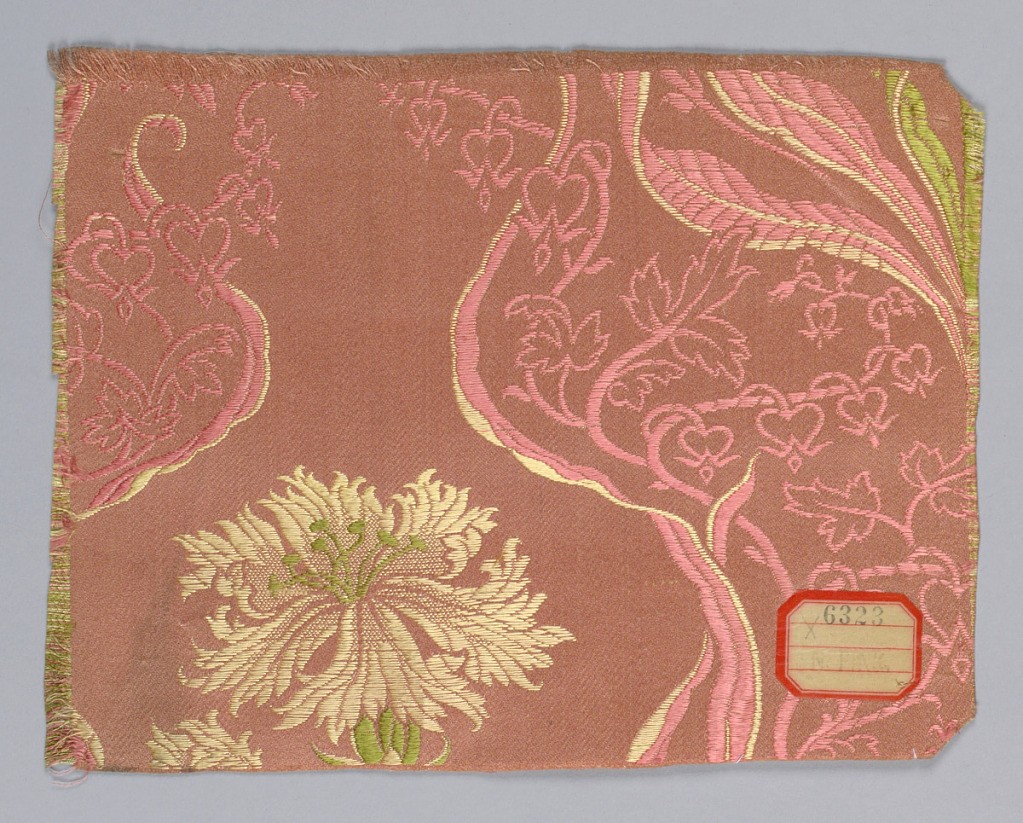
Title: Samples
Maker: Orinoka Mills, Philadelphia, Pennsylvania, USA
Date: ca. 1910
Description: a. Red ground with red, yellow and green floral design.
b. Green ground with green, yellow,and orange floral design.
c. Pink ground with pink, yellow and green floral design.